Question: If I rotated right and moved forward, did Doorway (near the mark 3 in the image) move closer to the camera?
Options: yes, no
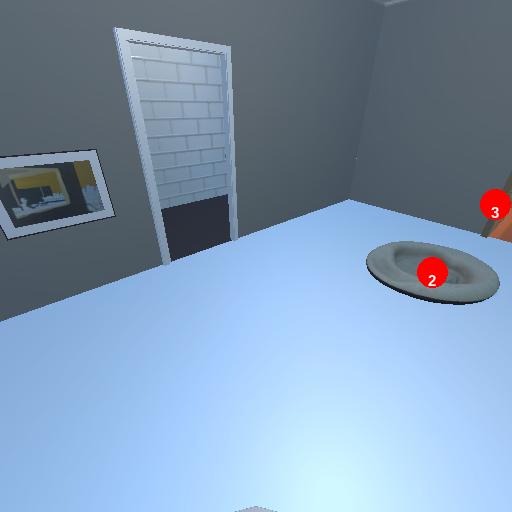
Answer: yes